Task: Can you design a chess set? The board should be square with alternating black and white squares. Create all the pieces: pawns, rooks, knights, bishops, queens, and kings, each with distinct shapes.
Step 1005:
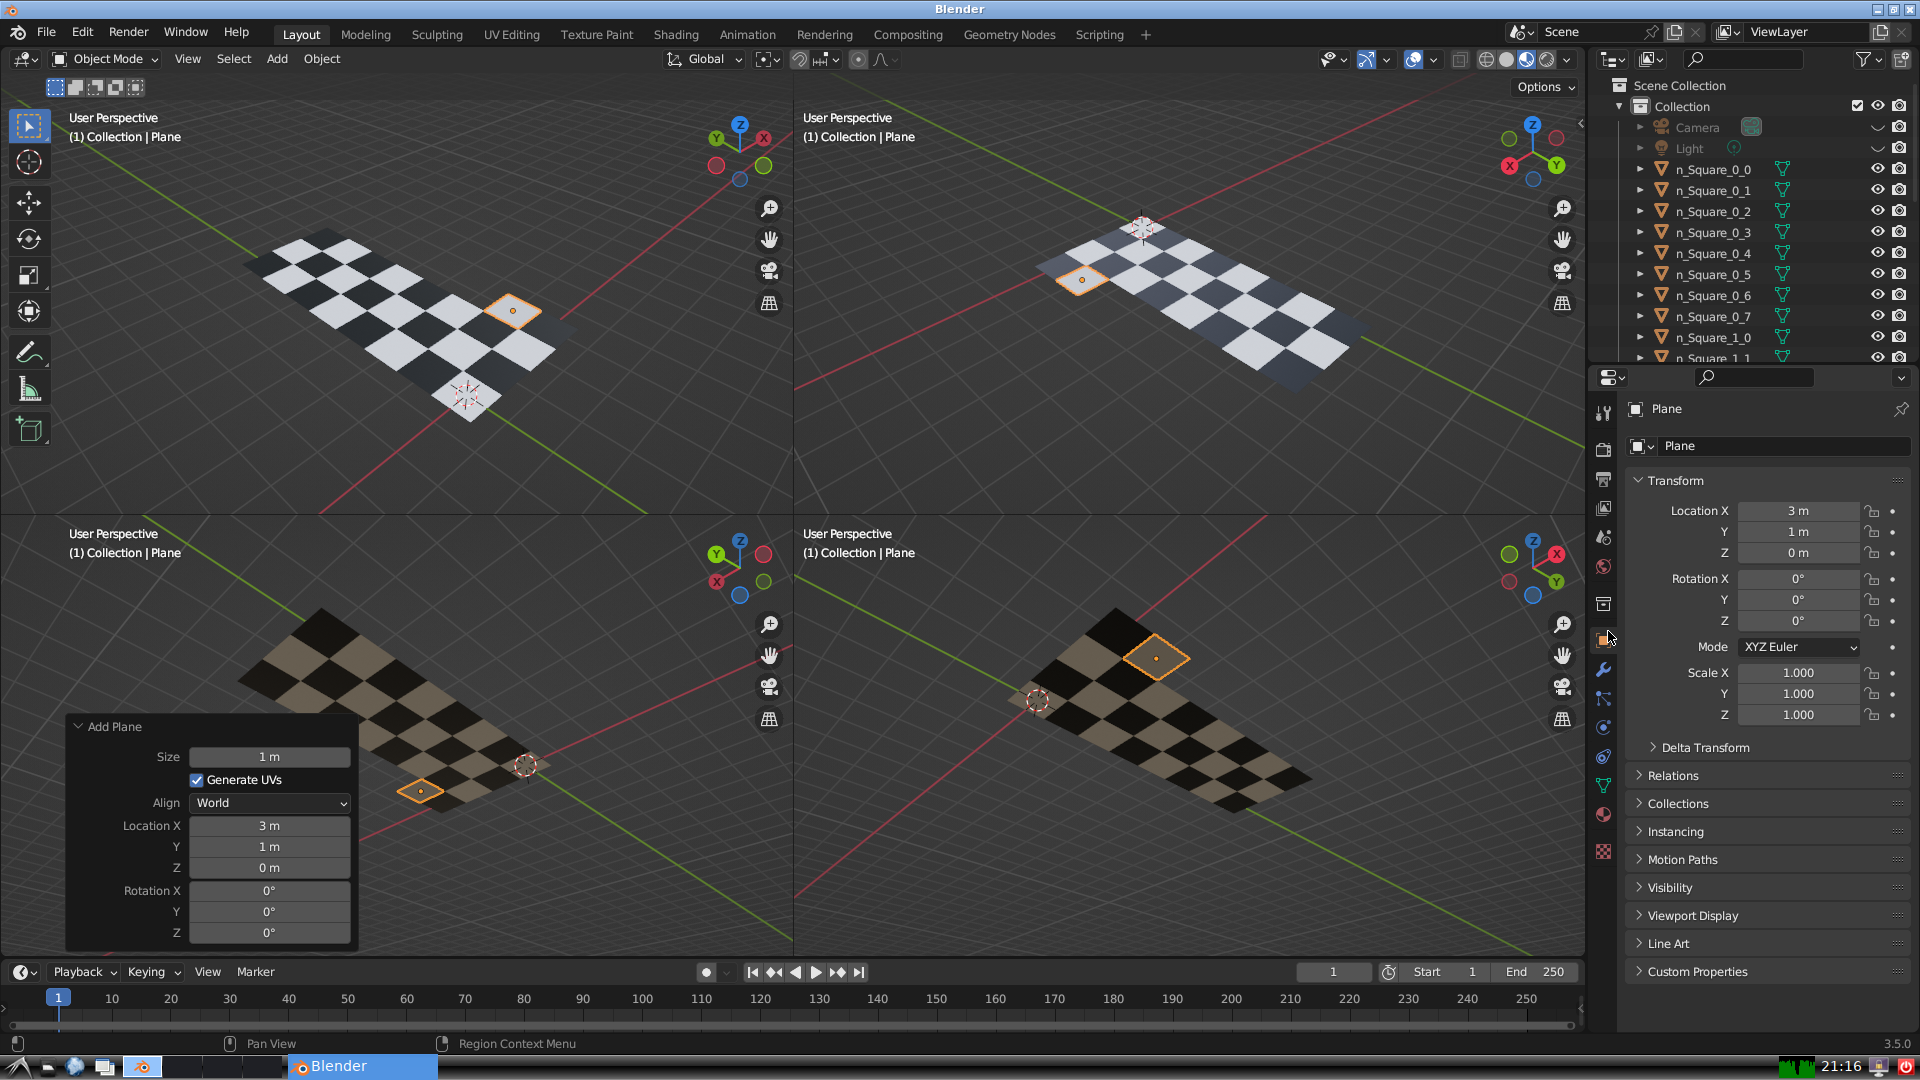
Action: {"mouse_move": [1732, 445]}